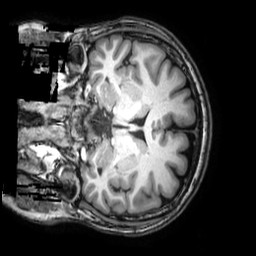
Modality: T1w
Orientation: coronal
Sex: male
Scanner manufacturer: philips
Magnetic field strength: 3 T
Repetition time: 0.008184 s
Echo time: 0.00375 s